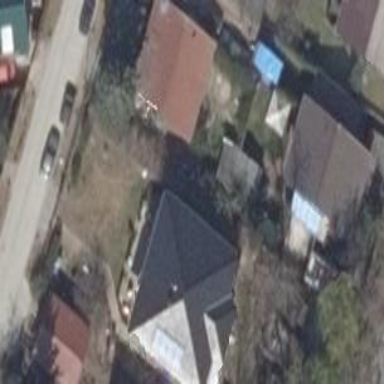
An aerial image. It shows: Residential building.